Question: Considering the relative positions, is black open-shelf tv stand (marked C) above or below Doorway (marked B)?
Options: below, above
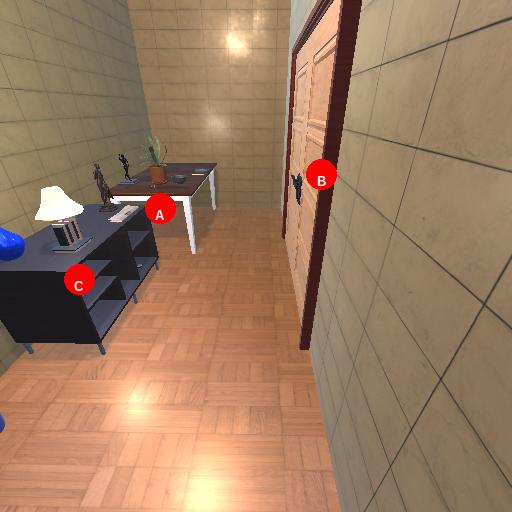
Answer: below